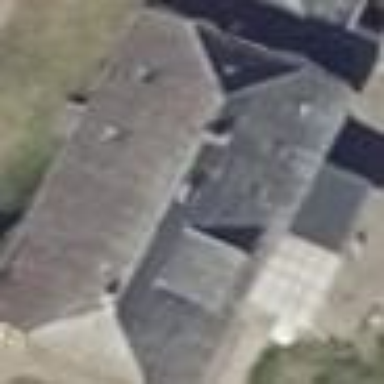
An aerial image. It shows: Building with gray half-hipped roof.